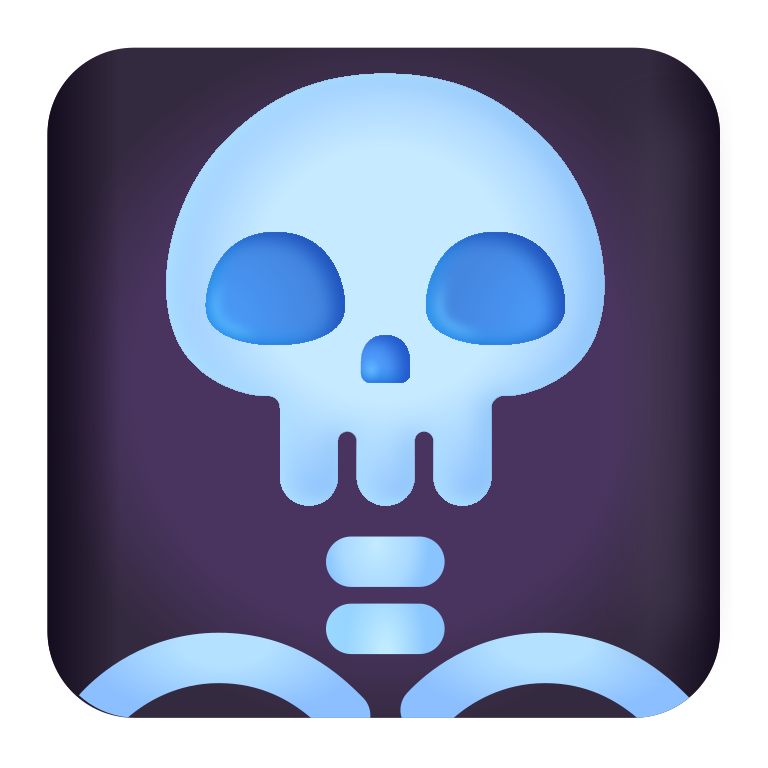
x ray color